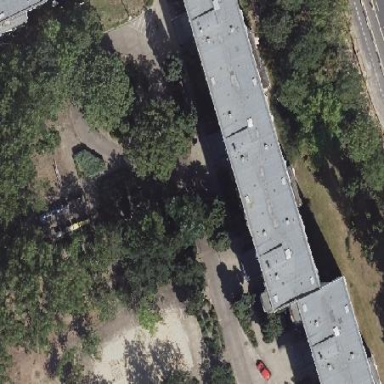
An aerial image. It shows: Building part with flat roof.